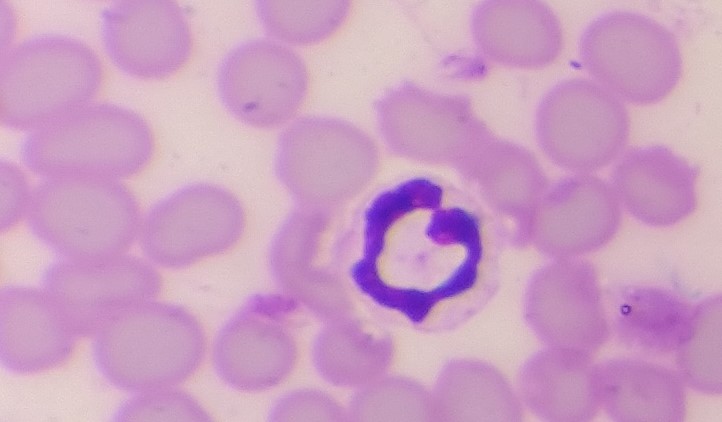
White blood cell type: Neutrophil